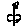
Label: flower